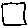
Label: square